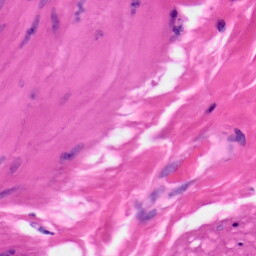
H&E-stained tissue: Skin